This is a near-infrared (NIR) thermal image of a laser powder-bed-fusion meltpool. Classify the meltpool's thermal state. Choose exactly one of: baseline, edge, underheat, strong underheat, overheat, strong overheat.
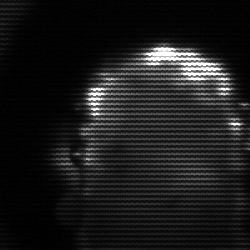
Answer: baseline